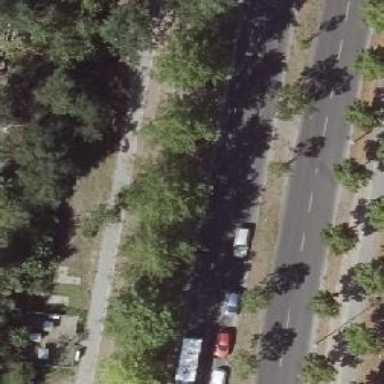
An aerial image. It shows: Beautiful avenue lined with deciduous broadleaved trees.